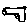
Label: hexagon